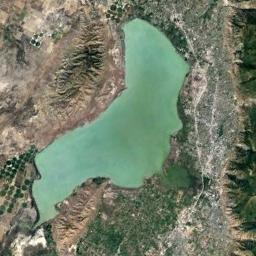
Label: lake